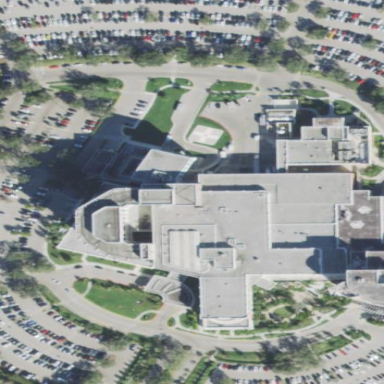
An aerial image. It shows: Healthcare facility identified as hospital.